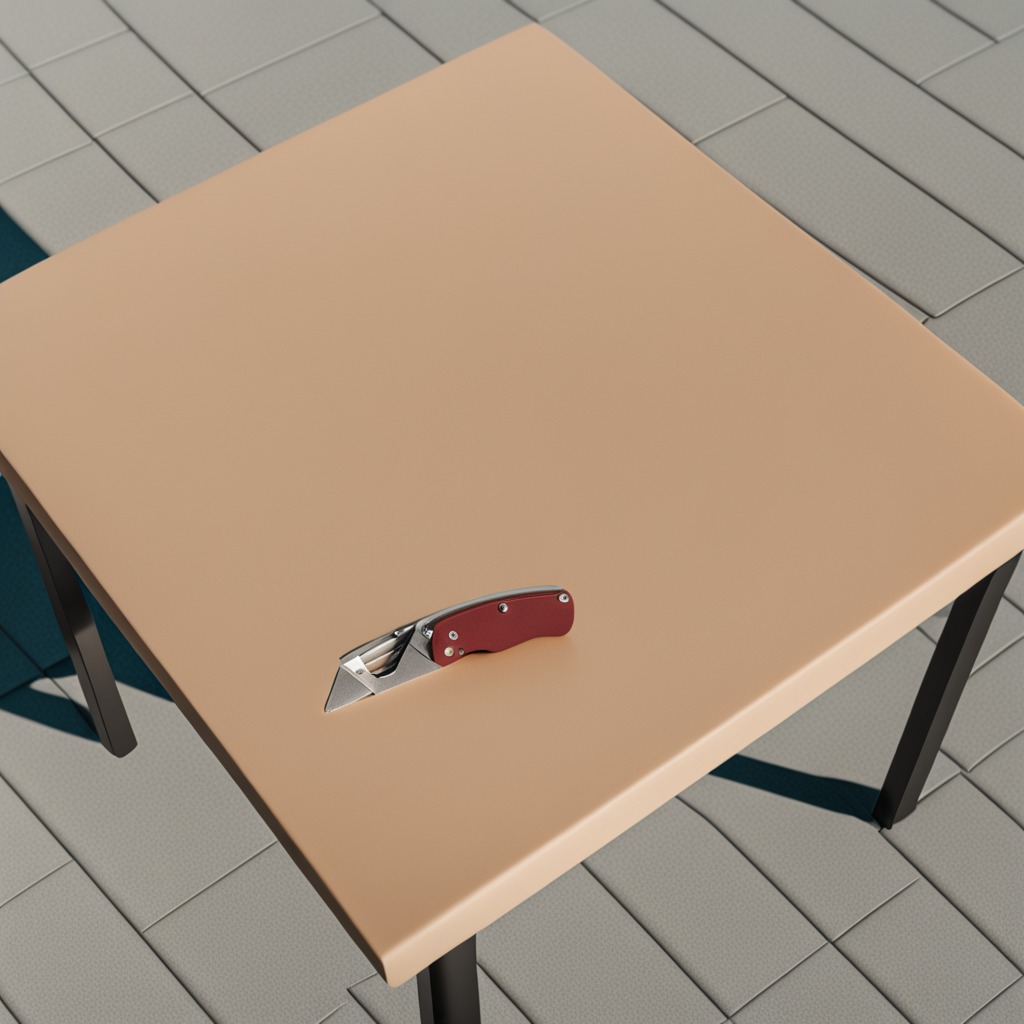
A utility knife is lying on the table.